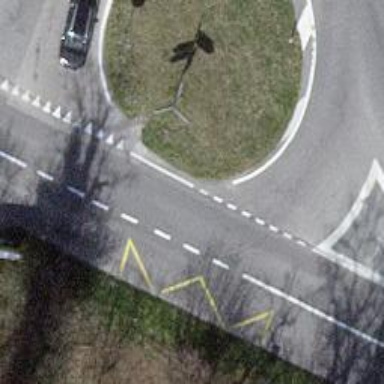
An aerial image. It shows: Public transport stop position.